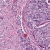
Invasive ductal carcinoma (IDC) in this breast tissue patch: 1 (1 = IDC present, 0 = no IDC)